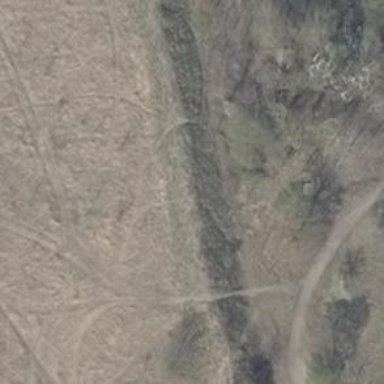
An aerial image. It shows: Abandoned railway spur.